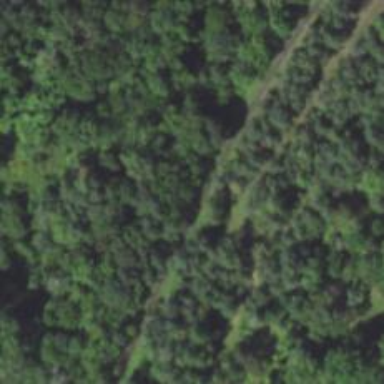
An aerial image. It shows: Abandoned railway.